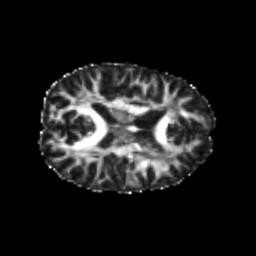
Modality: FA
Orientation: axial
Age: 22
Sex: female
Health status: healthy
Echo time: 0.074 s